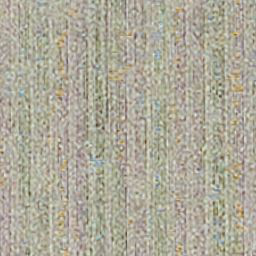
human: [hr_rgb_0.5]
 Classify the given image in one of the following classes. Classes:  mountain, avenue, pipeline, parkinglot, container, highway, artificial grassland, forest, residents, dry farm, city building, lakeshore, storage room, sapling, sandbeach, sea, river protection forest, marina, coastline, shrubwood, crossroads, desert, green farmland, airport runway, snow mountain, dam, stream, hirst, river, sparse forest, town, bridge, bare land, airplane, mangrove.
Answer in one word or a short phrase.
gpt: dry farm